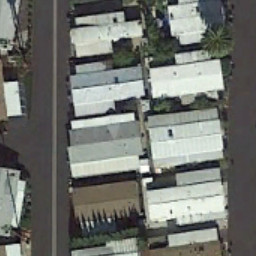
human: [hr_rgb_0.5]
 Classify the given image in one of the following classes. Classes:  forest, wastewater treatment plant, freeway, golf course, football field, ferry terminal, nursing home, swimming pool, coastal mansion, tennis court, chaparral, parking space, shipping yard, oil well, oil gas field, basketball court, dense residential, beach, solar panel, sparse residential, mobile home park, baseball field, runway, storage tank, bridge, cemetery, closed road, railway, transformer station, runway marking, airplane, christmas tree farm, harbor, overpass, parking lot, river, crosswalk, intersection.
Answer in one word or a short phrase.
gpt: mobile home park